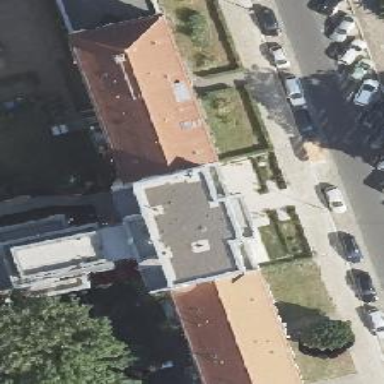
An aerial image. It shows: Hipped-roof building with apartments.